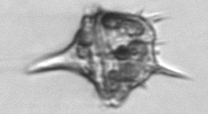
Label: Amylax